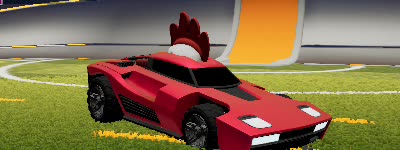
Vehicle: breakout